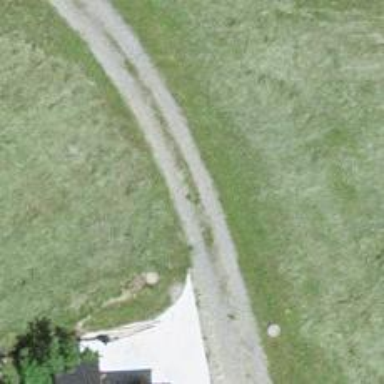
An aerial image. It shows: Unclassified road with fine gravel surface.